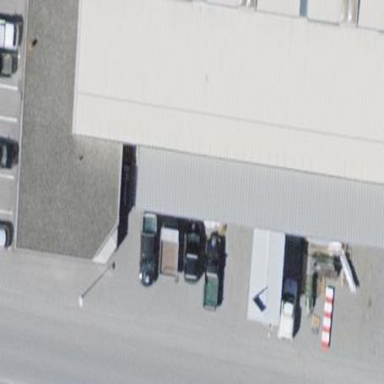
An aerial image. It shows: View of roof of building.